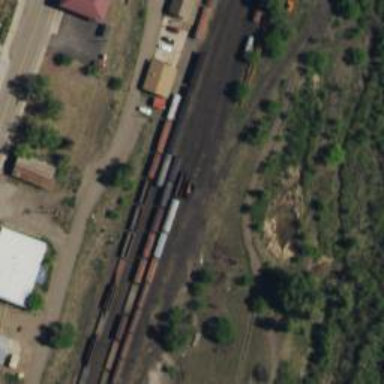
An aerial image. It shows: Narrow-gauge railway in yard.